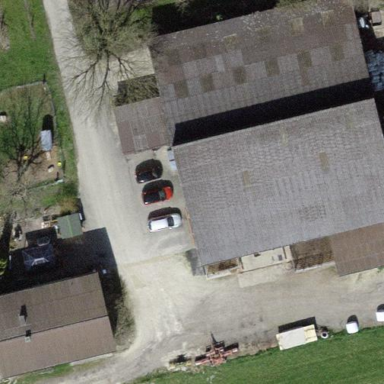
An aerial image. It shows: Farmyard area.